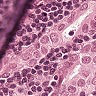
Metastatic tissue present: yes